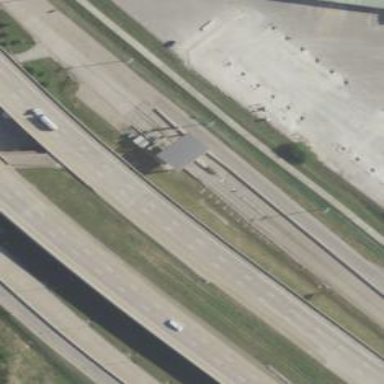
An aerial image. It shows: Toll gantry on the road.